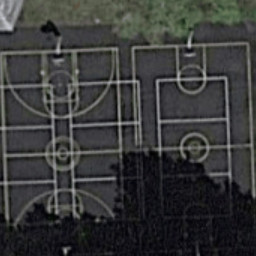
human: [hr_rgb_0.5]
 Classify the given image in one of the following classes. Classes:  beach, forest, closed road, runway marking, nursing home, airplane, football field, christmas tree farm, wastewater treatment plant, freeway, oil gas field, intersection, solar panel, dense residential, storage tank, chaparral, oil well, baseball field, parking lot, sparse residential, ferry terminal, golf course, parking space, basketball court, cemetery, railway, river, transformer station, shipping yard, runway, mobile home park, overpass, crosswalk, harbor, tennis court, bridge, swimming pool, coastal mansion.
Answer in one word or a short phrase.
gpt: basketball court